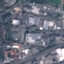
Label: Industrial